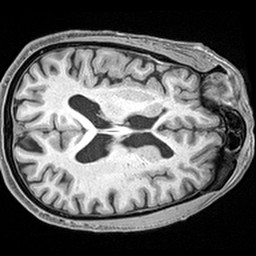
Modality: T1w
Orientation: axial
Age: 69
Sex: male
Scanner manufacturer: siemens
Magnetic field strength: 3 T
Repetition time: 2.4 s
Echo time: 0.0022 s